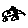
Label: car